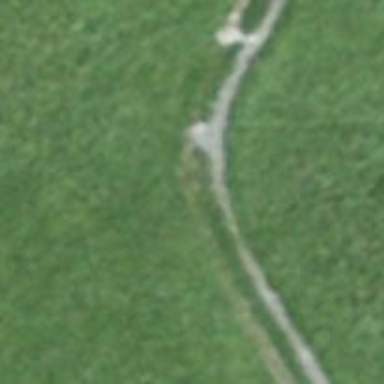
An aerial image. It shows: Track with very rough surface.